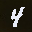
Label: 4